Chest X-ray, PA view. Patient: 57 years old, sex M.
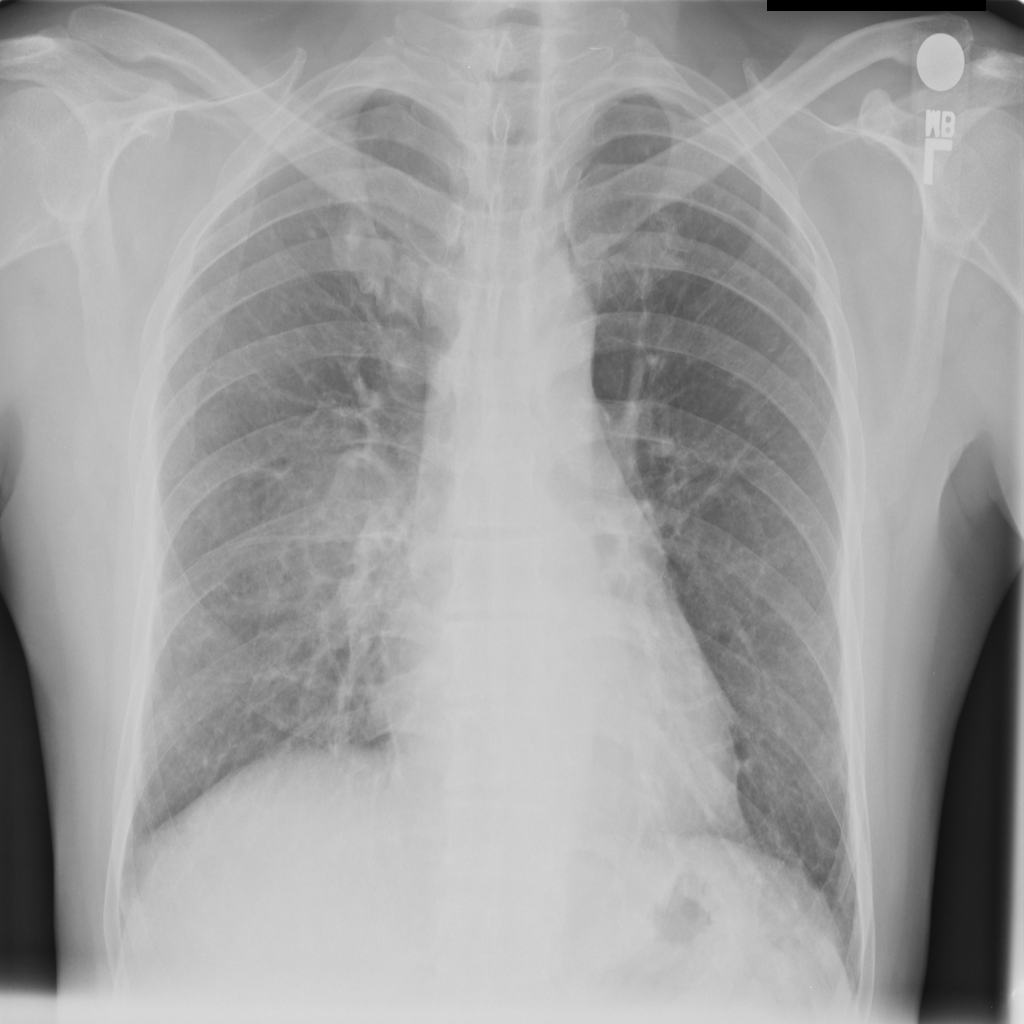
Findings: No Finding